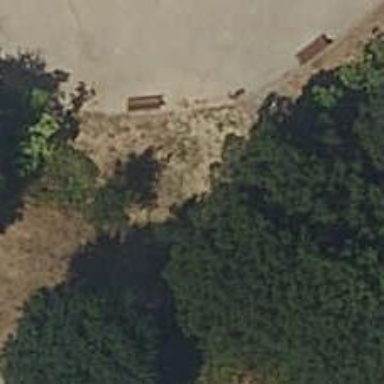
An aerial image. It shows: Evergreen needle-leaved tree in park.